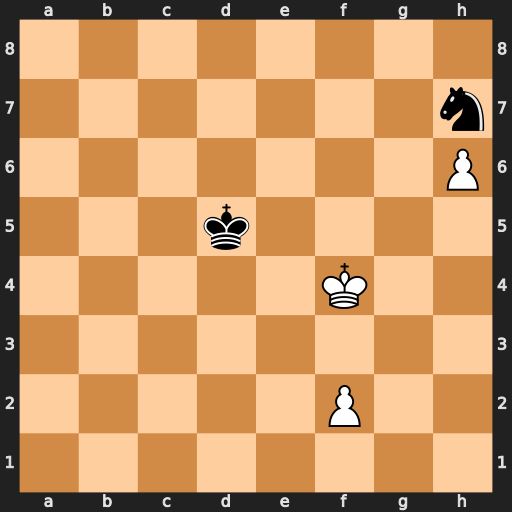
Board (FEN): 8/7n/7P/3k4/5K2/8/5P2/8
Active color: w
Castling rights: -
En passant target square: -
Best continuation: Kf5 Nf8 f4 Kd4 Kf6